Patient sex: F
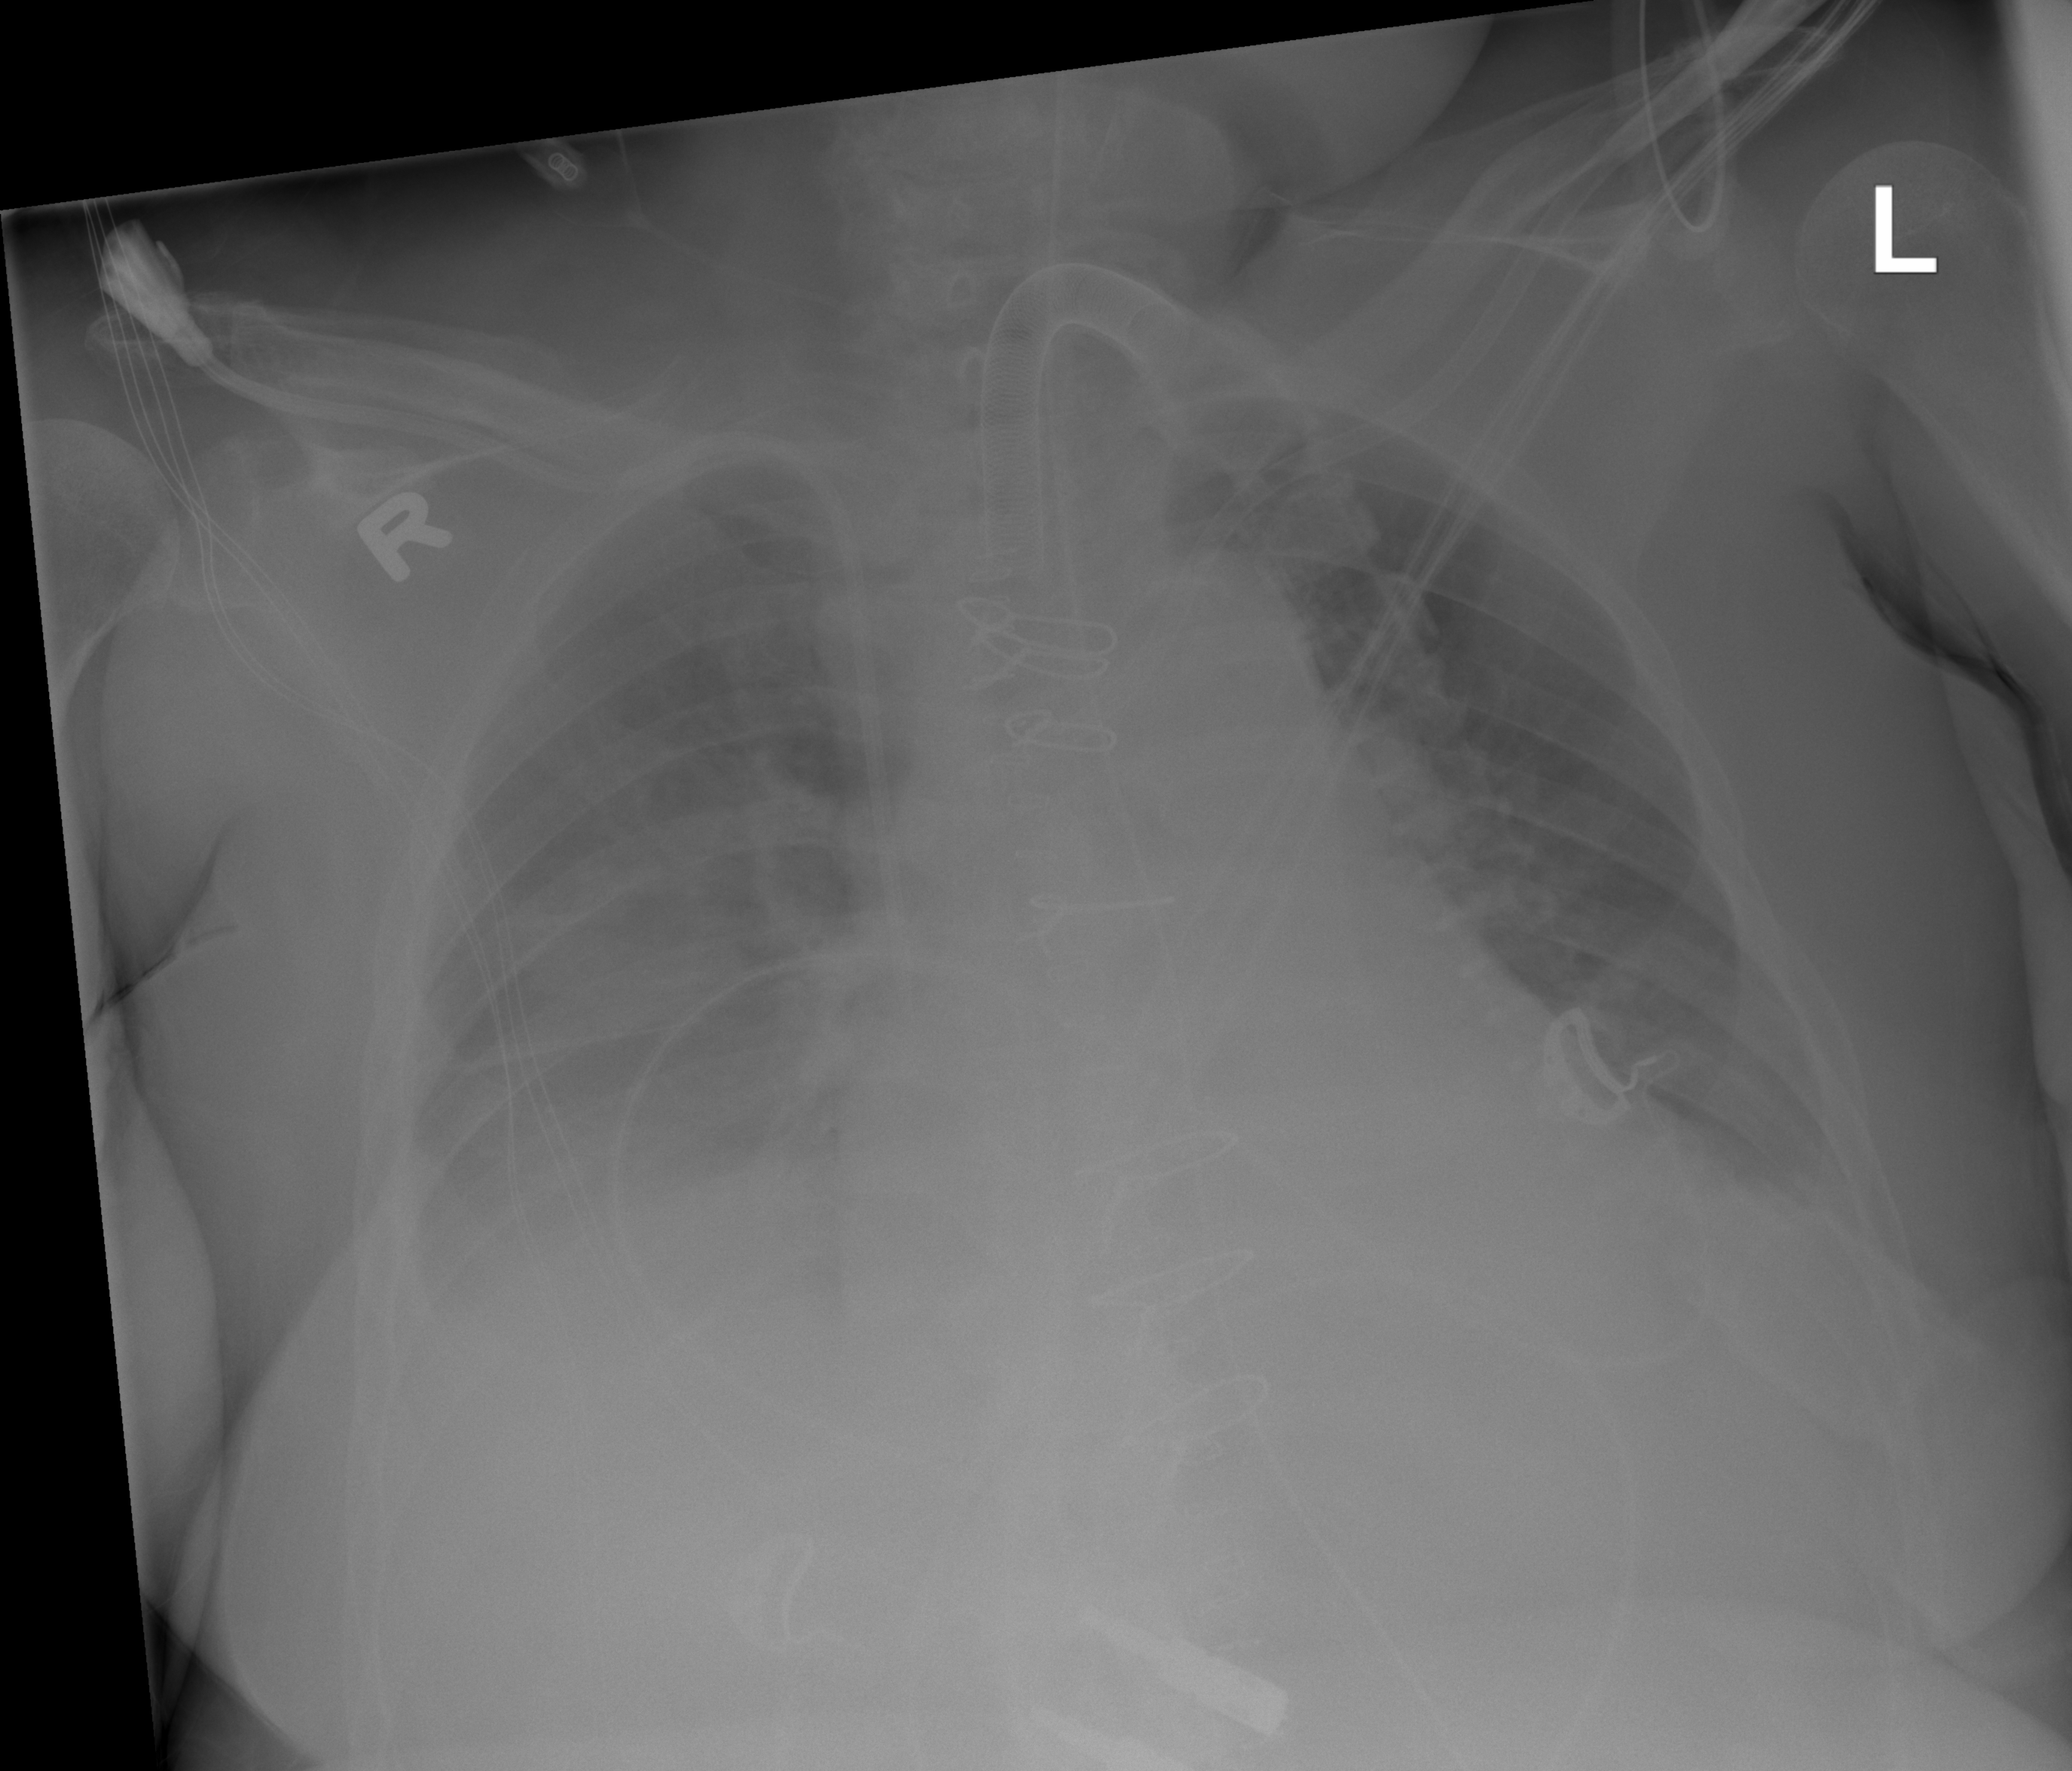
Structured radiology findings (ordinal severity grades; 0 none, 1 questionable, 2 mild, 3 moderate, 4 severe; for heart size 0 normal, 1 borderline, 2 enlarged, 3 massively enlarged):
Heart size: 2
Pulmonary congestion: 2
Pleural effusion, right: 3
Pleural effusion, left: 2
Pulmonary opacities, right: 1
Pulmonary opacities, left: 0
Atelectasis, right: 2
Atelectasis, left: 2